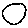
Label: circle